Question: How do I modify a table with SQL Server 2012 in design view? I am not able to alter the table in design view, when I'm done with my changes it gives me the error on the image:

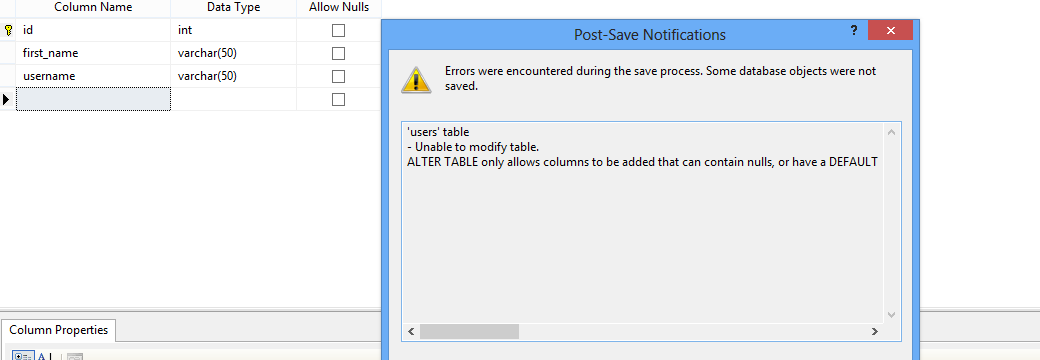
Answer: The message error is self explanatory :)
- - -